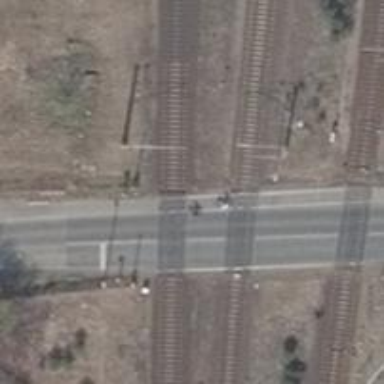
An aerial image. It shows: Level railway crossing equipped with lights and saltire barriers.